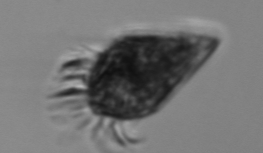
Label: Strombidium_wulffi